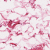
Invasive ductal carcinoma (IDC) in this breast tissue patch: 0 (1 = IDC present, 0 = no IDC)